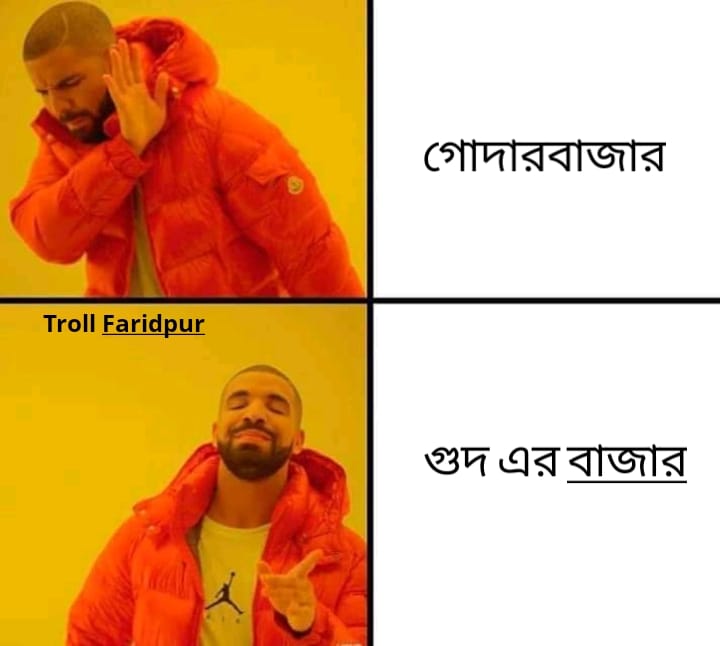
Caption: গোদারবাজার     গুদ এর বাজার
Label: non-hate